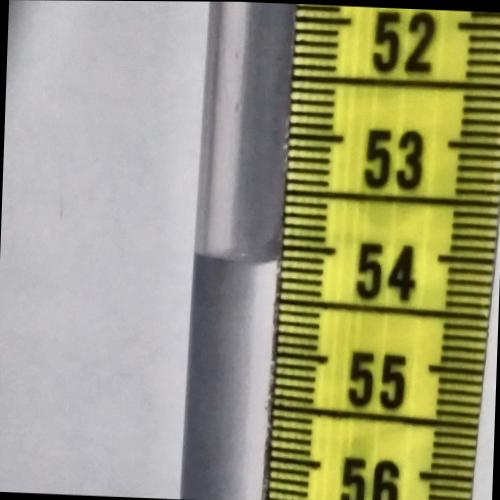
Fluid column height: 54.1 cm